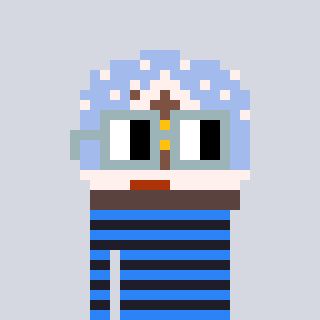
a pixel art character with square dark gray glasses, a snow globe-shaped head and a grayscale-colored body on a cool background